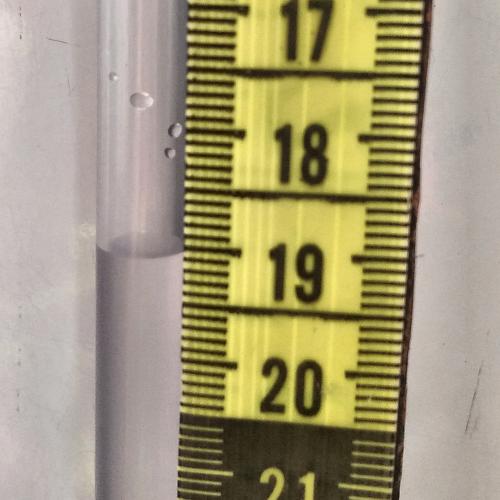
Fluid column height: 19.0 cm